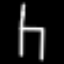
Label: chair